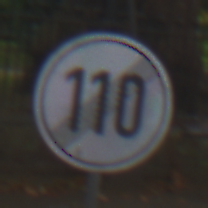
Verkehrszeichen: EndeGeschwindigkeit110
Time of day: MorningAfternoon
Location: Outdoor (Urban)
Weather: Overcast
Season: NotSpecified
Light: Natural